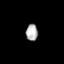
Tissue: prostate
Cell type: Fibroblasts
Senescence score: 0.836
Nuclear area (px): 194
Mean DAPI intensity: 173.335